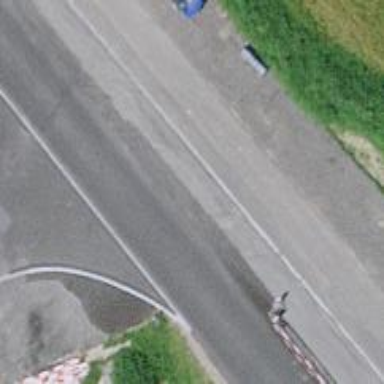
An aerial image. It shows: Secondary road with cycle track on the left side.